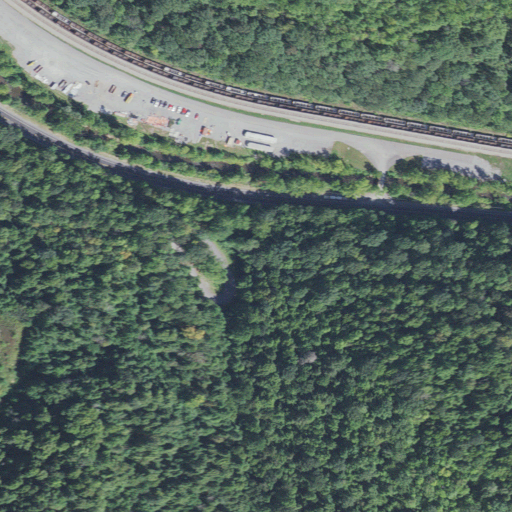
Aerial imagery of valley in West Virginia named Big Hollow containing deciduous forest, low intensity development, barren land, medium intensity development, evergreen forest, grassland, mixed forest, open development, and high intensity development